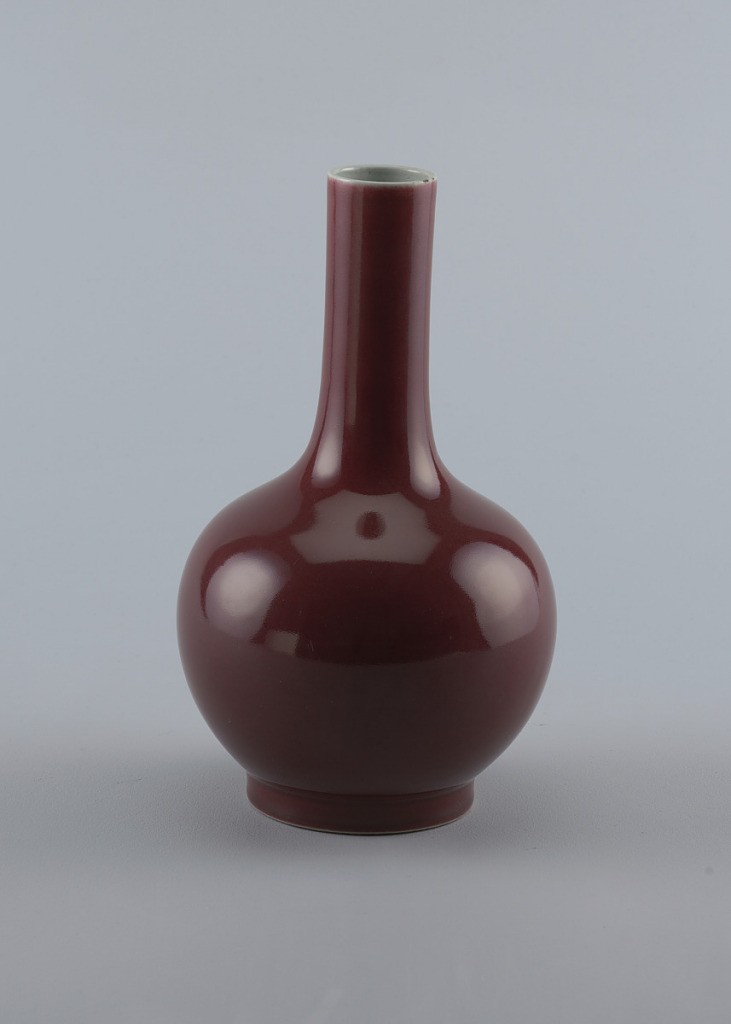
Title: Vase
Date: mid–late 18th century
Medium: Glazed porcelain
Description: Bottle-form: globular, with straight slender neck, short foot. Coated from white rim to foot with monochrome oxblood color glaze of pear skin texture.